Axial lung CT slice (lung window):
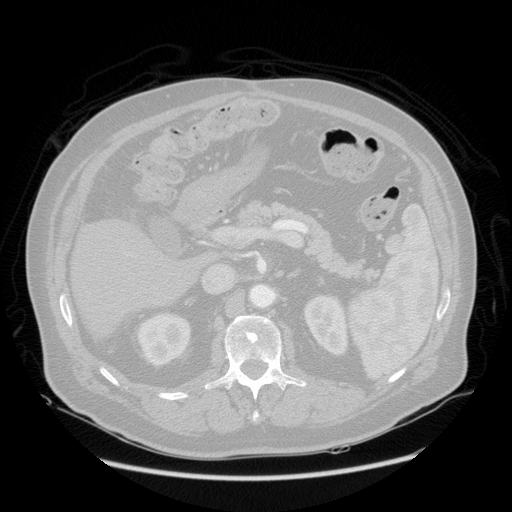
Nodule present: no